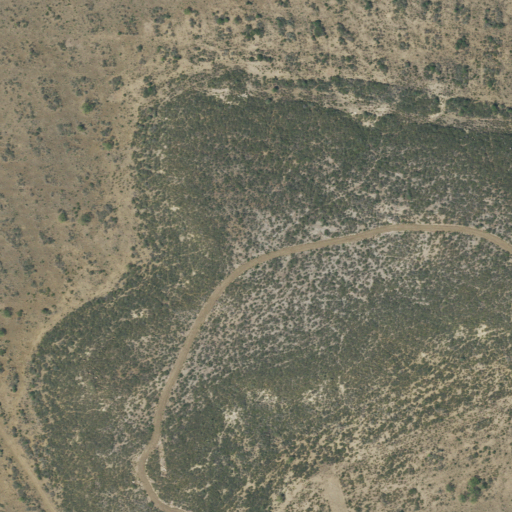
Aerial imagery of mountain in Texas named Lone Mesquite Hill containing shrub and cultivated crops